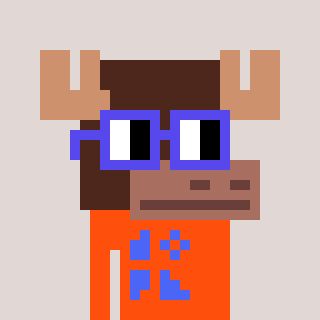
a pixel art character with square blue glasses, a moose-shaped head and a orange-colored body on a warm background